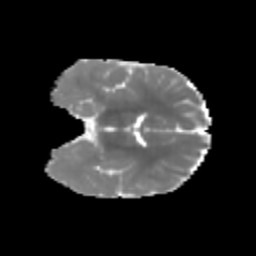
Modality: MD
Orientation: coronal
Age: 8
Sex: male
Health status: healthy